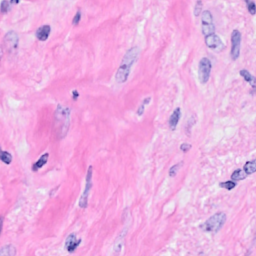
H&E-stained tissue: Breast